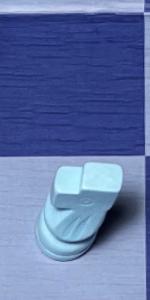
Label: Knight_White